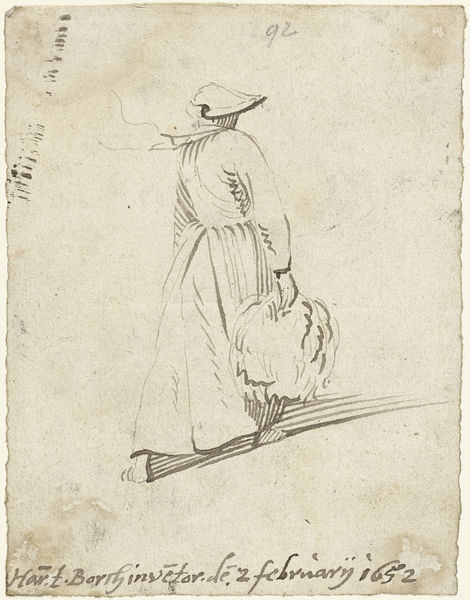
Titel: Vrouw met wol in de hand
Künstler: Harmen ter Borch
Standort: Amsterdam
Institution: Rijksmuseum
Schlagwörter: chapeau, dos, femme, ombre, robe, paysanne, esquisse, essai, trait, plume, panier, traits, marche, carnet, porter, 1652